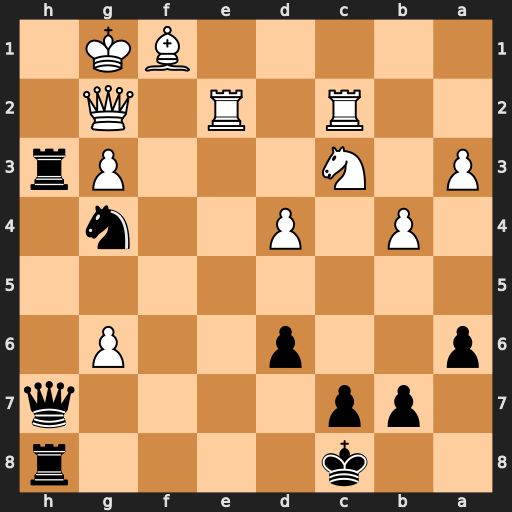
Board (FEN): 2k4r/1pp4q/p2p2P1/8/1P1P2n1/P1N3Pr/2R1R1Q1/5BK1
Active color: b
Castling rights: -
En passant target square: -
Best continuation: Rh1+ Qxh1 Qxh1#